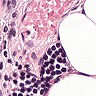
Metastatic tissue present: yes